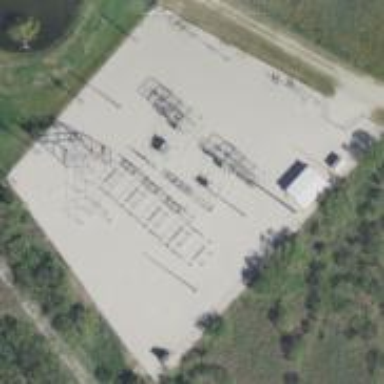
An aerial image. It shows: Distribution power substation secured by fence.